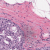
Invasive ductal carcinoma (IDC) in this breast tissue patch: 0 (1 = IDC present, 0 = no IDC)